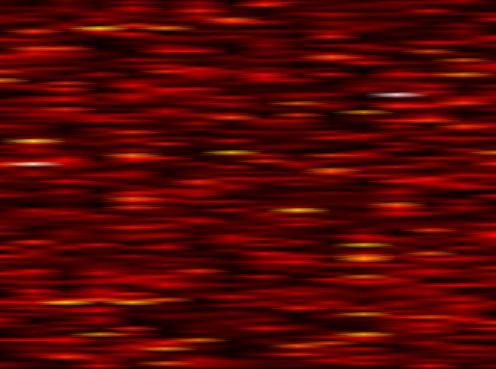
Label: UFMC